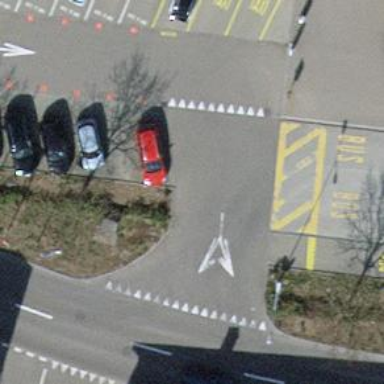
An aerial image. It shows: Car-sharing service available at this location.